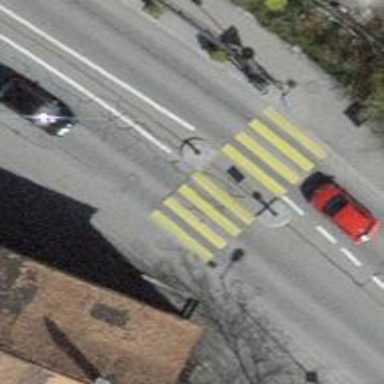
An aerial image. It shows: Secondary road with asphalt surface and designated cycle lane.